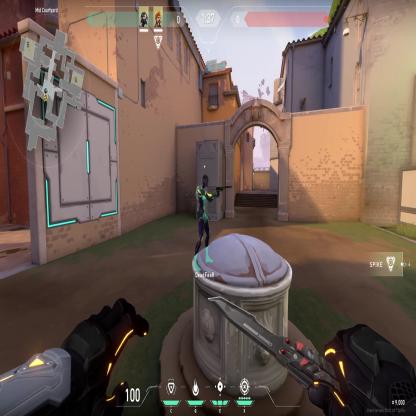
Label: teammate